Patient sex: F
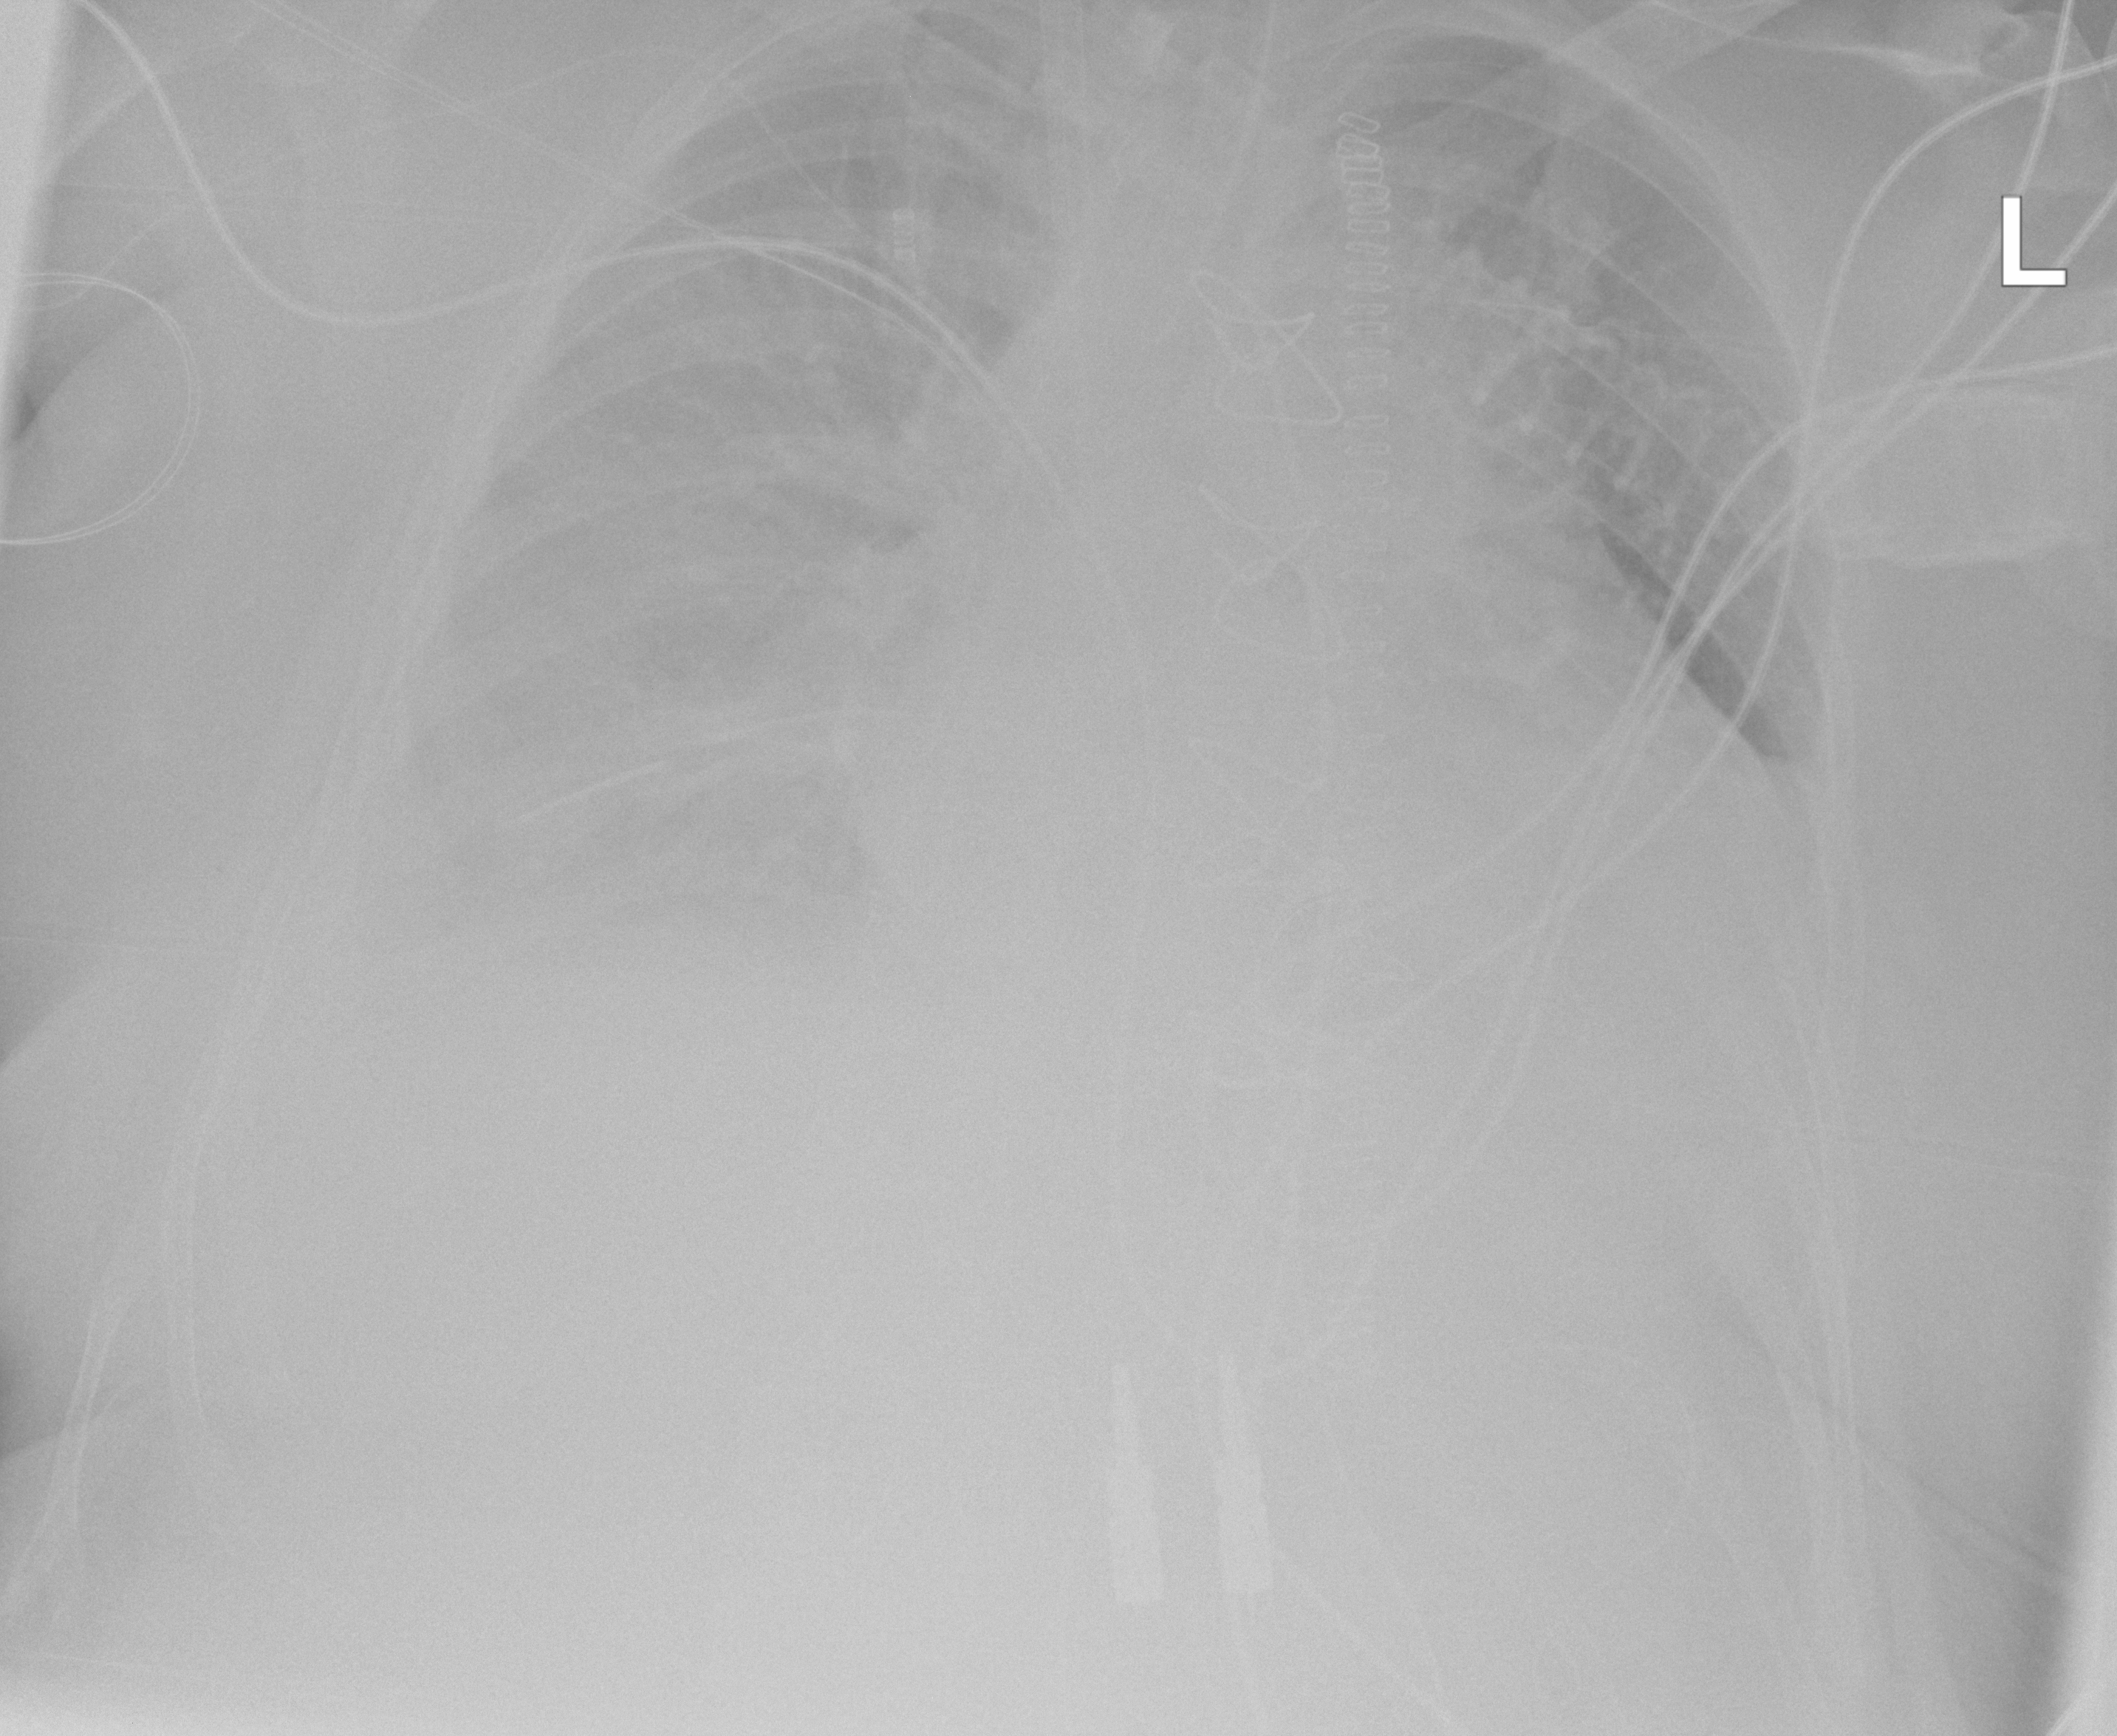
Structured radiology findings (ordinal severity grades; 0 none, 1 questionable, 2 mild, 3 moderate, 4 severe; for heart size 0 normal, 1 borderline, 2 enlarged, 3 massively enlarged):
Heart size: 2
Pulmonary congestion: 2
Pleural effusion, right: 3
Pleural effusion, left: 2
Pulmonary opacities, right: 1
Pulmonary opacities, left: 1
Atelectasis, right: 2
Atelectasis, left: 2